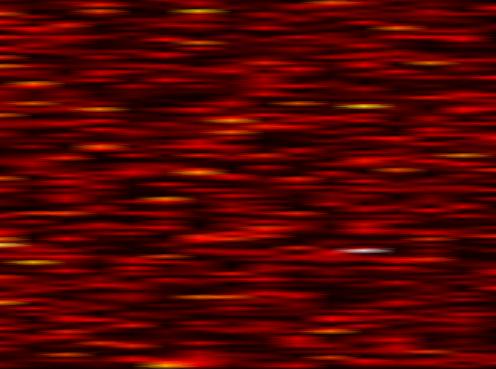
Label: OFDM